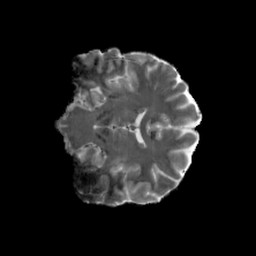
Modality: MD
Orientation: coronal
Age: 27
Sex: male
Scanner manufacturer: siemens
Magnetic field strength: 6.98 T
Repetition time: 7.08 s
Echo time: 0.0756 s